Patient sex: M
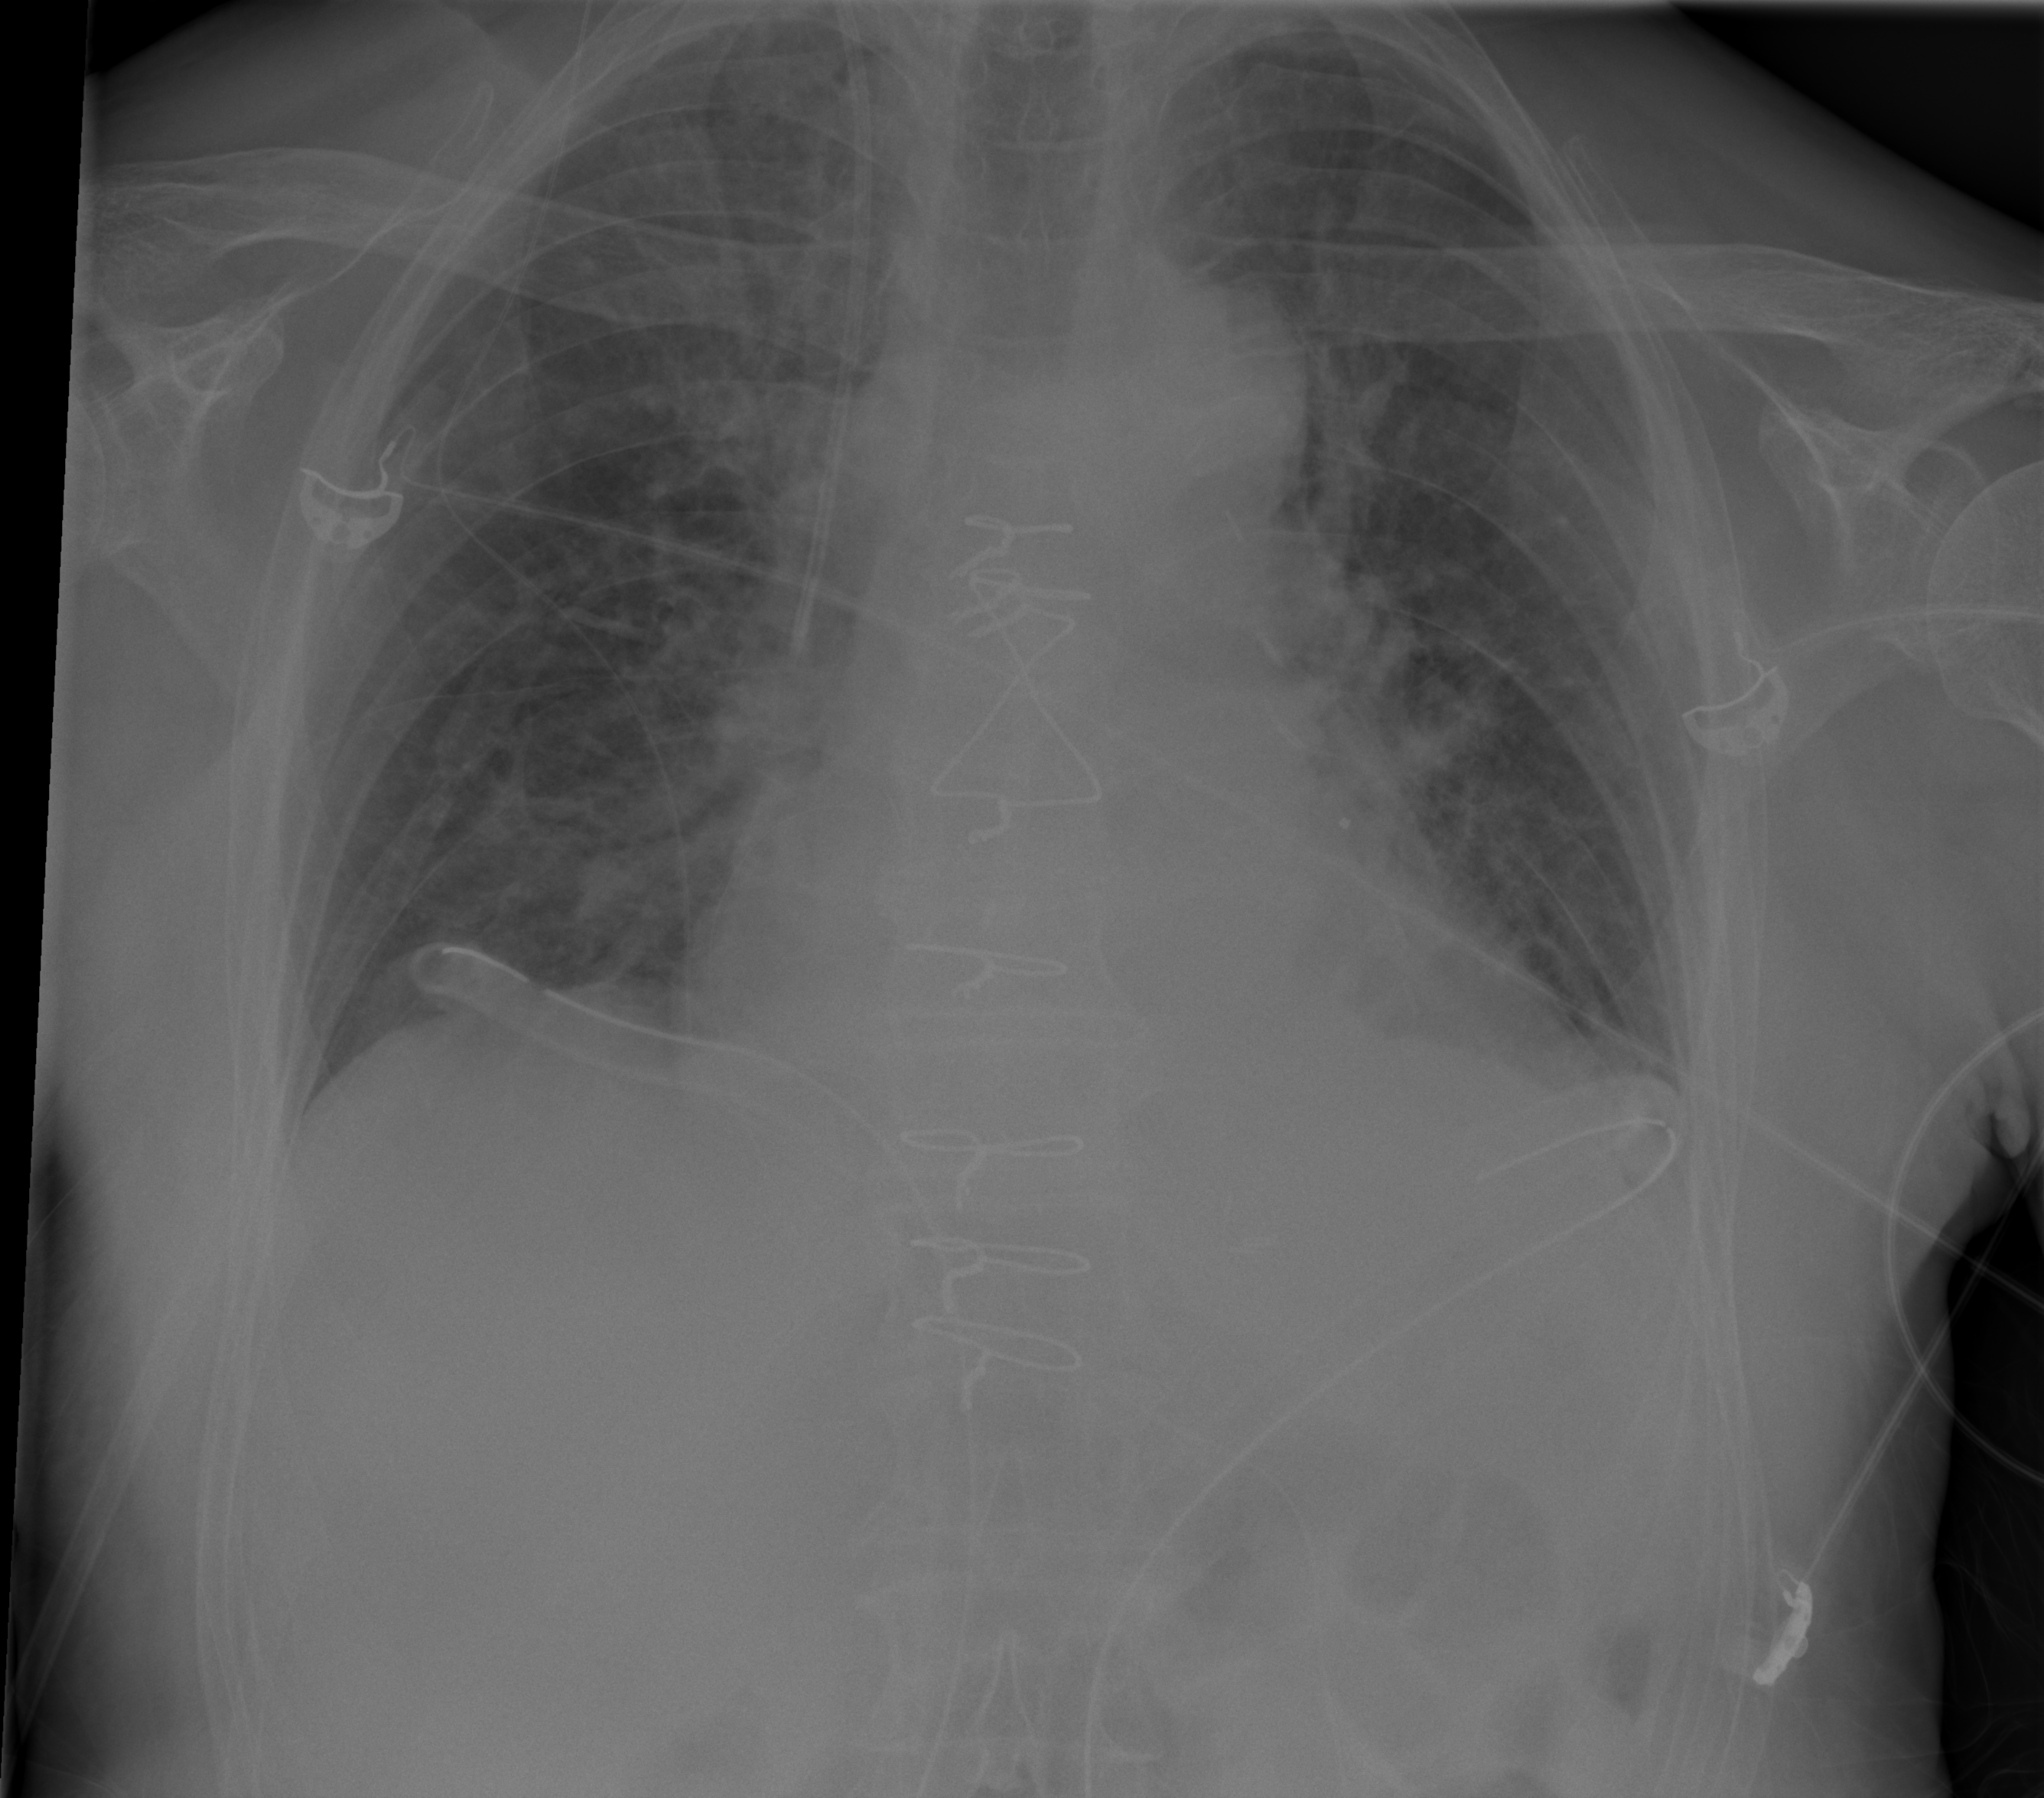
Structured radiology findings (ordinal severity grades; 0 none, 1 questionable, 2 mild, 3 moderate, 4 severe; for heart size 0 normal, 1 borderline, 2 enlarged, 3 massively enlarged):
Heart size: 2
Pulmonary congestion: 2
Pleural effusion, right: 0
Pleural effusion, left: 1
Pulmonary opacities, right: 1
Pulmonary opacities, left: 1
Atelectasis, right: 2
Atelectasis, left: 2